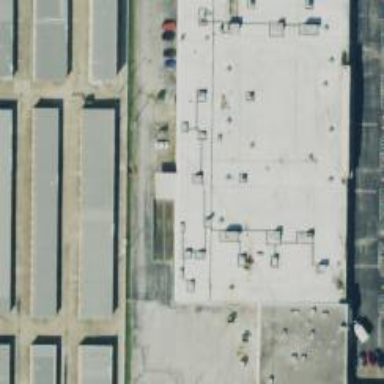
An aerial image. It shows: Commercial building.